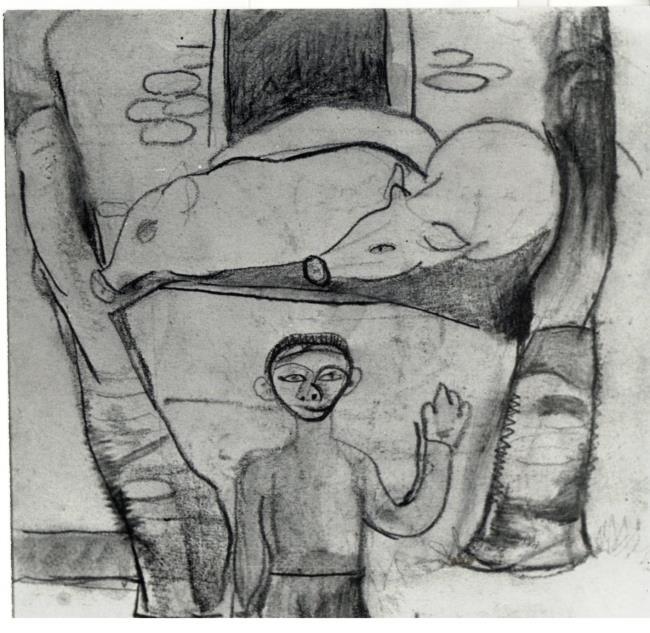
Title: Farmer and pigs
Artist: Herman Kruyder
Earliest date: 1920
Latest date: 1925
Genre: drawing
Iconography: cattle
Keywords: man, waving (gesture), pig, lying down (position), tree, barn